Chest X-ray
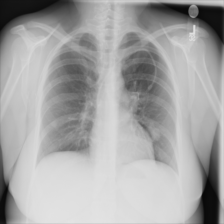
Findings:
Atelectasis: negative
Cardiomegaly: negative
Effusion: negative
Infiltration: negative
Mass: negative
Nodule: negative
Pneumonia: negative
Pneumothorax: negative
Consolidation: negative
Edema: negative
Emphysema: negative
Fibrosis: negative
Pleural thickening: negative
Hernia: negative